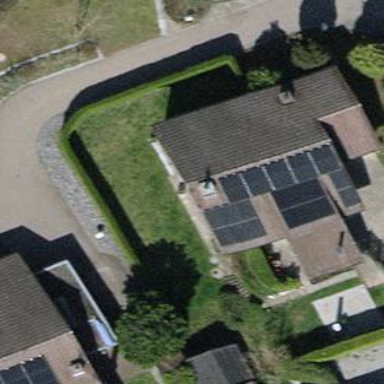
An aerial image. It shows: Solar power generator with photovoltaic panels.